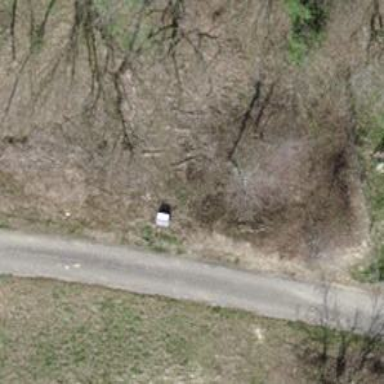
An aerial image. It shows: Street cabinet meant for power infrastructure.